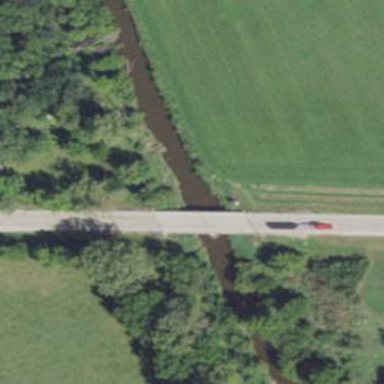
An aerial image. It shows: Tertiary road with bridge.